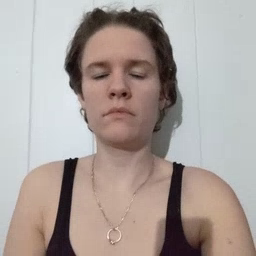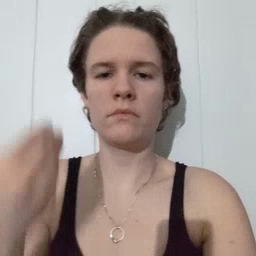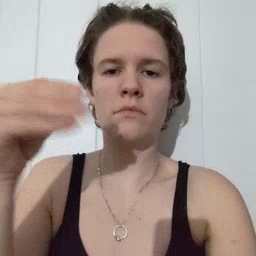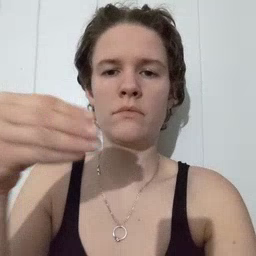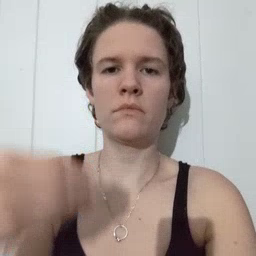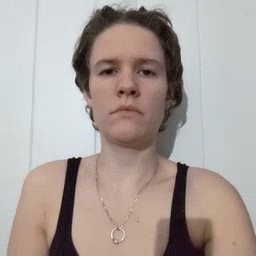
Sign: store